Question: I've created a custom account type and I can successfully create contacts of that type in the android ContactsContract ContentProvider. But I'm having a lot of trouble figuring out how to get my custom account label and icon to show up when editing the contact in the default contacts app.
When editing a custom contact type, the label should be something like " contact", with your app's icon to the right. Instead, editing contacts of my type always show a label of "Phone-only, unsynced contact". See the first screenshot below for an example.
The weird thing is that it does pick up my account name, which you can see in the screenshot underneath the incorrect label (it starts with "+1415").
And I have successfully shown my app's label and icon in the settings app under accounts, so I know I'm doing something right. See the second screenshot below for proof of that (the account label is "Bolt").

I have the following authenticator.xml:
'''
<account-authenticator xmlns:android="http://schemas.android.com/apk/res/android"
android:accountType="@string/account_type"
android:label="@string/app_name"
android:icon="@drawable/app_icon"
android:smallIcon="@drawable/app_icon" />
'''
And this is my syncadapter.xml:
'''
<sync-adapter xmlns:android="http://schemas.android.com/apk/res/android"
android:contentAuthority="@string/contacts_content_authority"
android:accountType="@string/account_type"
android:userVisible="true"
android:allowParallelSyncs="false"
android:isAlwaysSyncable="true"
android:supportsUploading="false" />
'''
Can anyone point me to where I'm going wrong with this? I can provide more info as necessary. I've tried creating the contact from within my SyncAdapter using the CLIENT_IS_SYNCADAPTER parameter but that didn't change anything. I've tried a few other things as well but nothing's worked yet.
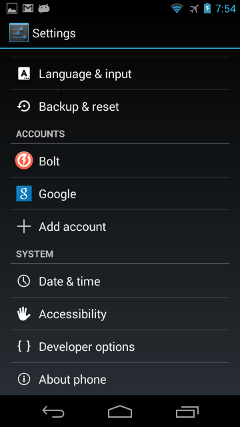
Answer: I finally figured out what the issue was.
In my 'sync-adapter' element the 'android:contentAuthority' attribute was set to a custom content authority for my own contacts 'ContentProvider', which is technically what I use to query and write contact data. But it turns out to get your contacts to show up in the default contacts app this attribute must be set to '"com.android.contacts"'.